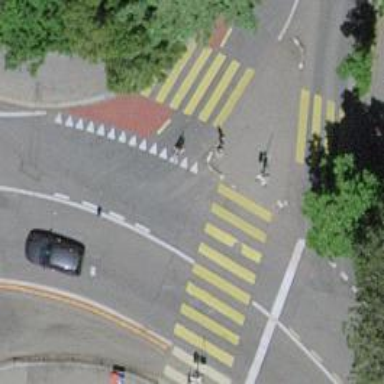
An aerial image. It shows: Crossing with traffic signals.